Field crop: maize
Growth stage: 1
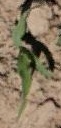
Species: maize